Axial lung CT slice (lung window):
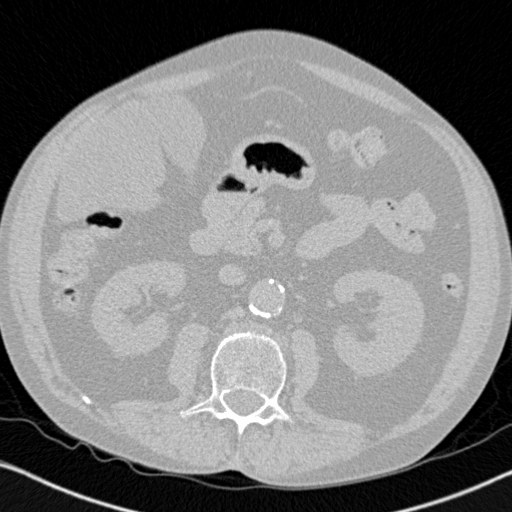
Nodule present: no